Question: I'm using an slider created by myself with the help of some people of stackoverflow community.
The problem I have is that slider starts from the second image, not the first.

I'm starting it with 0, so I don't know where is the problem, any ideas?
This is the script:
'''
function slider(sel, intr, i) {
var _slider = this;
this.ind = i;
this.selector = sel;
this.slide = [];
this.slide_active = 0;
this.amount;
this.timer = null;
this.selector.children('img').each(function (i) {
_slider.slide[i] = $(this);
$(this).hide();
});
//Display buttons and register events
$(this.selector).hover(
function () {
$(this).append('<div id="previous-slider-' + i + '" class="previous-arrow arrow"></div>');
$(this).append('<div id="next-slider-' + i + '" class="next-arrow arrow"></div>');
$('#next-slider-' + i).click(function () {
_slider.next();
});
$('#previous-slider-' + i).click(function () {
_slider.previous();
});
},
function () {
//Remove buttons and events
$('.arrow').remove();
});
this.run();
}
slider.prototype.run = function () {
this.next();
}
slider.prototype.next = function () {
var _s = this;
_s.show(1);/*
*/
}
slider.prototype.previous = function () {
var _s = this;
_s.show(-1);
}
slider.prototype.show = function (shift) {
var _s = this;
_s.slide[_s.slide_active].fadeOut(300, function () {
_s.slide_active = (_s.slide_active + shift < 0) ? _s.slide.length - 1 : (_s.slide_active + shift) % _s.slide.length;
_s.slide[_s.slide_active].fadeIn(300)
});
}
var slides = [];
$('.slider').each(function (i) {
slides[i] = new slider($(this), i);
});
'''
This is the script of the thumbs:
'''
$('.box').each( function(n){
$(this).attr("target","galeria" + n);
});
$('.slider_box').each( function(n){
$(this).attr("id","galeria" + n);
});
$('.box').click( function() {
var toLoad = $(this).attr("target");
$('.modal_container').fadeIn();
$('.slider_box#'+toLoad).fadeIn();
});
'''
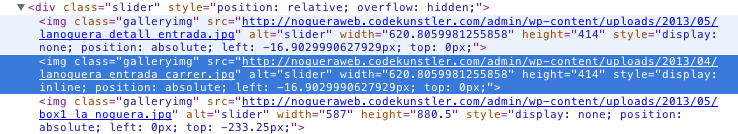
Answer: cant use jsfille heres the solution code
'''
function slider(sel, intr, i) {
var _slider = this;
this.ind = i;
this.selector = sel;
this.slide = [];
this.slide_active = 0;
this.amount;
this.timer = null;
this.selector.children('img').each(function (i) {
_slider.slide[i] = $(this);
$(this).hide();
});
//Display buttons and register events
$(this.selector).hover(
function () {
$(this).append('<div id="previous-slider-' + i + '" class="previous-arrow arrow">Previous</div>');
$(this).append('<div id="next-slider-' + i + '" class="next-arrow arrow">Next</div>');
$('#next-slider-' + i).click(function () {
_slider.next();
});
$('#previous-slider-' + i).click(function () {
_slider.previous();
});
},
function () {
//Remove buttons and events
$('.arrow').remove();
});
this.run();
}
slider.prototype.run = function () {
var _s = this;
_s.show(0);
_s.timer = setInterval(function () {
_s.next();
},interval);
}
slider.prototype.next = function () {
var _s = this;
clearInterval(this.timer);
_s.show(1);
this.timer = setInterval(function () {
_s.show(1);
}, interval);
}
slider.prototype.previous = function () {
var _s = this;
clearInterval(this.timer);
_s.show(-1);
this.timer = setInterval(function () {
_s.show(1);
}, interval);
}
slider.prototype.show = function (shift) {
var _s = this;
_s.slide[_s.slide_active].fadeOut(300, function () {
_s.slide_active = (_s.slide_active + shift < 0) ? _s.slide.length - 1 : (_s.slide_active + shift) % _s.slide.length;
_s.slide[_s.slide_active].fadeIn(300);
});
}
var slides = [];
var interval = 3000
$('.slider').each(function (i) {
slides[i] = new slider($(this), interval, i);
});slider.prototype.previous = function () {
var _s = this;
clearInterval(this.timer);
_s.show(-1);
this.timer = setInterval(function () {
_s.show(1);
}, interval);
}
slider.prototype.show = function (shift) {
var _s = this;
_s.slide[_s.slide_active].fadeOut(300, function () {
_s.slide_active = (_s.slide_active + shift < 0) ? _s.slide.length - 1 : (_s.slide_active + shift) % _s.slide.length;
_s.slide[_s.slide_active].fadeIn(300);
});
}
var slides = [];
var interval = 3000
$('.slider').each(function (i) {
slides[i] = new slider($(this), interval, i);
});
'''